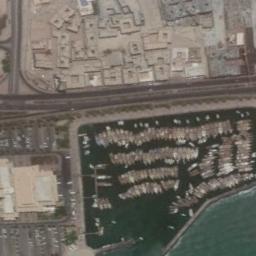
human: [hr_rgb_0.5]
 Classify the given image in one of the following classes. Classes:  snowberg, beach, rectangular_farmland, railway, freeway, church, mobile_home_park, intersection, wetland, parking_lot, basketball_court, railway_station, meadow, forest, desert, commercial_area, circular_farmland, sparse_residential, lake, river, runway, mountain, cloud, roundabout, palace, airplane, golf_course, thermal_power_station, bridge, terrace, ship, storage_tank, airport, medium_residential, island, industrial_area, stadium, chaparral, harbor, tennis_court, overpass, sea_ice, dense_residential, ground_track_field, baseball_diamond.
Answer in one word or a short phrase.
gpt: harbor